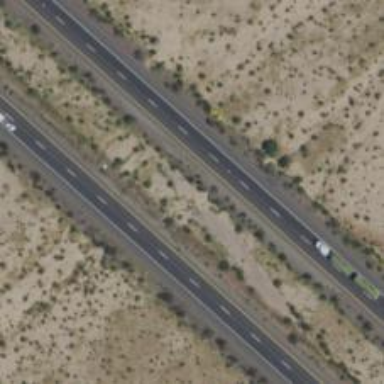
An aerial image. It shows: Abandoned road.